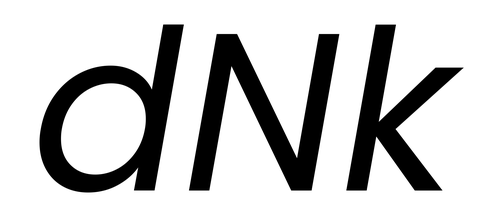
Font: Poppins-Italic